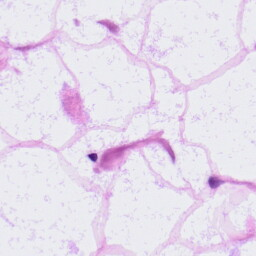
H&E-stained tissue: LymphNode